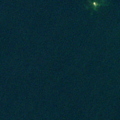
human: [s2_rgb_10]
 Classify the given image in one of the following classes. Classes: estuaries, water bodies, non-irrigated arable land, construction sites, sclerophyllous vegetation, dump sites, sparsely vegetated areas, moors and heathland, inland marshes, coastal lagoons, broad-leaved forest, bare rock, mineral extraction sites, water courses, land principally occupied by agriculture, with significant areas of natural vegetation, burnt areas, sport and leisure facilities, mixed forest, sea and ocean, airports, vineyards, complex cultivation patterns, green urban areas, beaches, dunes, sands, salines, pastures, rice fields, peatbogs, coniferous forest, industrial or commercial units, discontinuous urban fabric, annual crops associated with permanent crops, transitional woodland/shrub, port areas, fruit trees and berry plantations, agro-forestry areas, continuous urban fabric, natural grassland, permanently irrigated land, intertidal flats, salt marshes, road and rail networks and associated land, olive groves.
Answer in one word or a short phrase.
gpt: sea and ocean